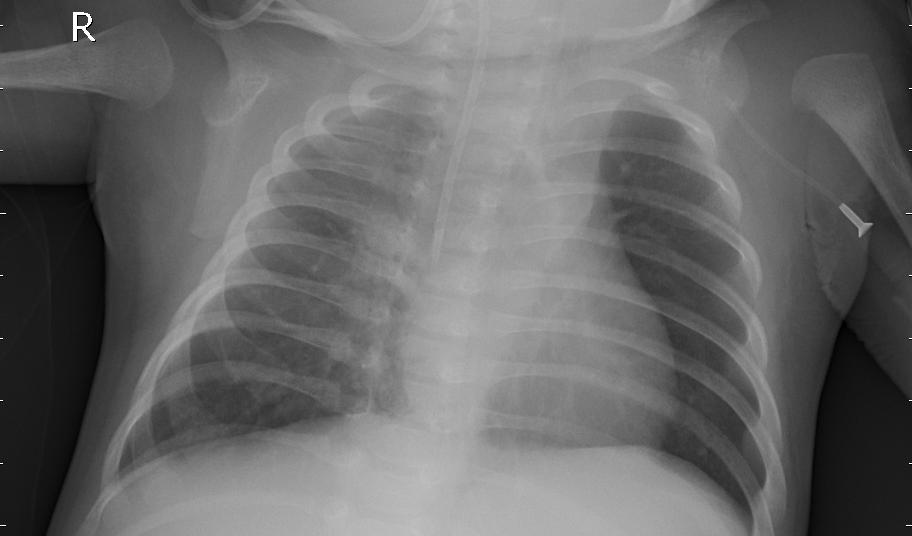
Diagnosis: PNEUMONIA